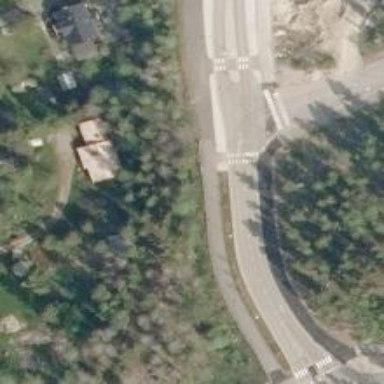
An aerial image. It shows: Asphalt cycleway.